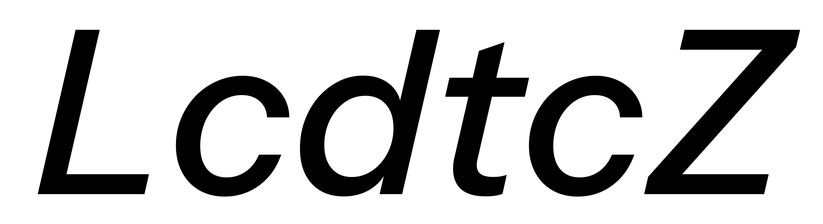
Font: InstrumentSans-Italic_Medium_Italic